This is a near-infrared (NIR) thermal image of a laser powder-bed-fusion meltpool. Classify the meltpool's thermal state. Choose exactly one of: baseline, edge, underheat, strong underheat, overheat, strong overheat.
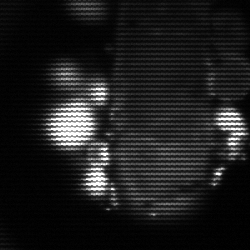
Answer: strong underheat